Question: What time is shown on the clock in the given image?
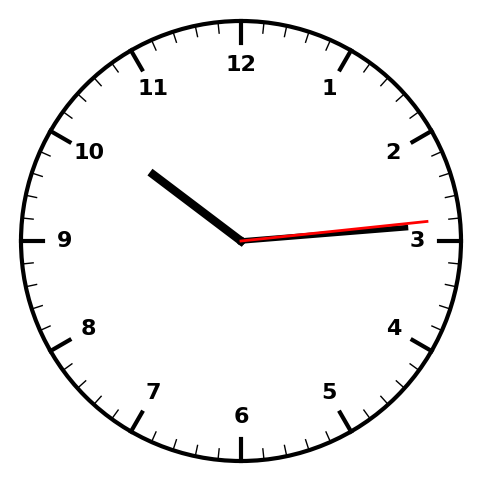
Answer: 10:14:14